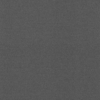
Label: dusty